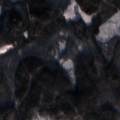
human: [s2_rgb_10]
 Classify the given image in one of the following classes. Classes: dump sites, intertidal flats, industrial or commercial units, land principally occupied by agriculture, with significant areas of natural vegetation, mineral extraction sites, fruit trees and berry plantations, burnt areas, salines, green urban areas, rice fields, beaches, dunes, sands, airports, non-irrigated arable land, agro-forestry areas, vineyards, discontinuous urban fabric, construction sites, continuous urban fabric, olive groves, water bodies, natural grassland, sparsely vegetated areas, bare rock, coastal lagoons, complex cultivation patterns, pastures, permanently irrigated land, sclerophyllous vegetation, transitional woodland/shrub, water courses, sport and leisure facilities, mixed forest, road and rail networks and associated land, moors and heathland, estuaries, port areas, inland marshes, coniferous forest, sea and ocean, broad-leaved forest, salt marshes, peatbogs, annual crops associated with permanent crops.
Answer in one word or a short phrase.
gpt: coniferous forest, transitional woodland/shrub